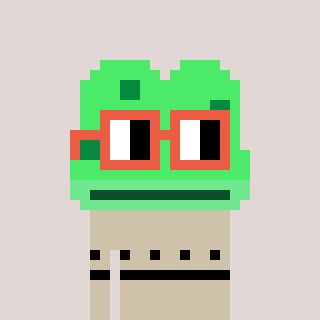
a pixel art character with square orange glasses, a frog-shaped head and a bege-colored body on a warm background